Question: We have a local on-premises AD server configured to be synced with azure.
The employee who configured this left the company, and we want it removed.
The problem is: my user, which is the owner of all the microsoft subscriptions (including our production environment in azure) is synced with this local AD.
I need to remove my user from the local on-premises AD and keep it only in the cloud. If i just remove it from the local on-premises server, will it affect my subscriptions in anyway? Also, how can i put it back to be just synced with the cloud?

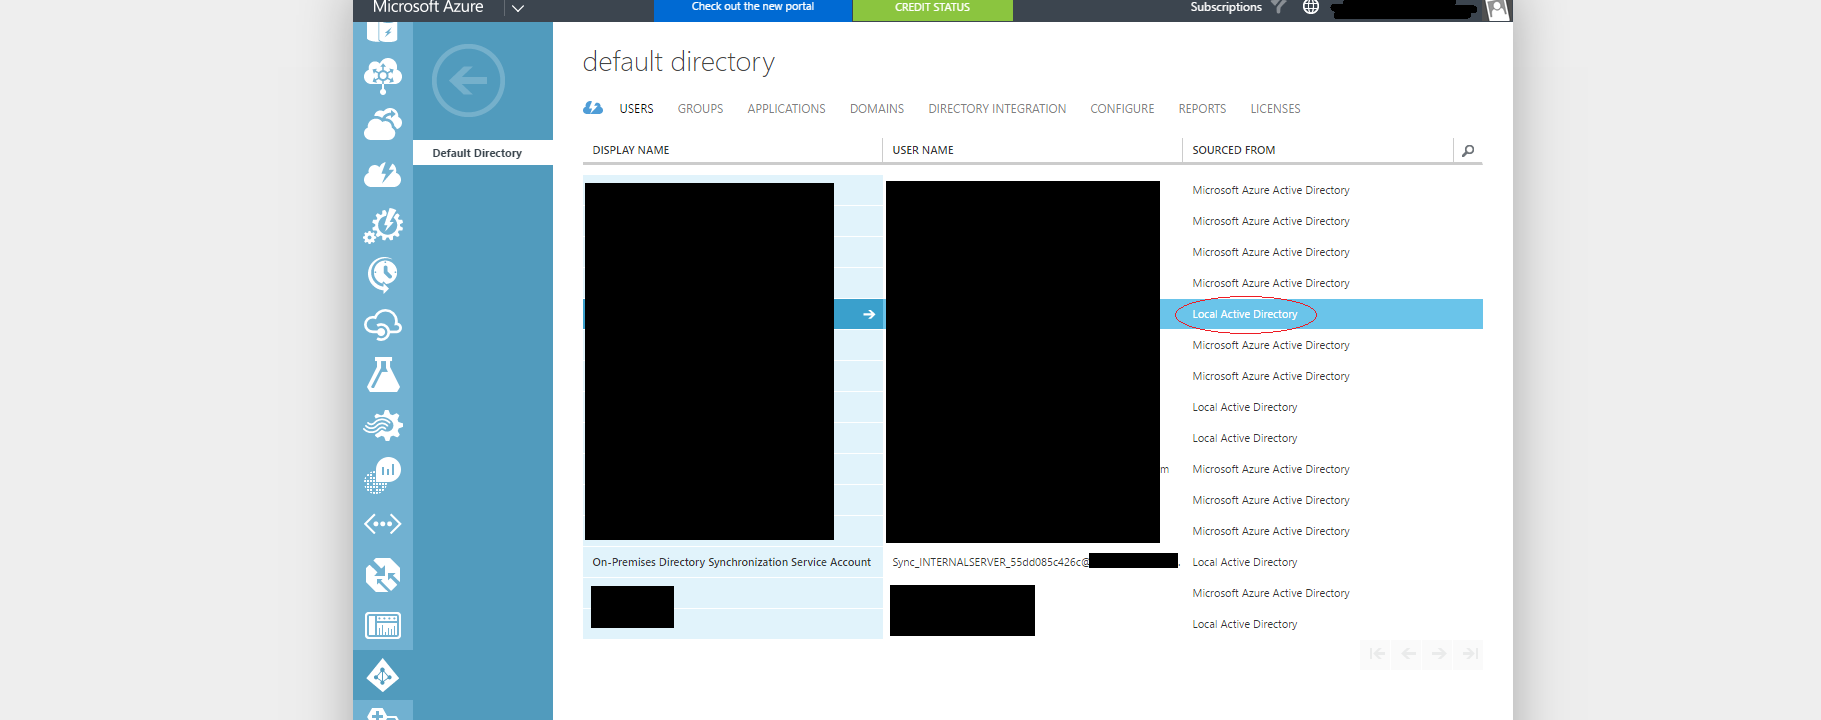
Answer: I guess you would want to take a look at this <URL>. So generally no, you cannot do that. Unless you want something really hackish.